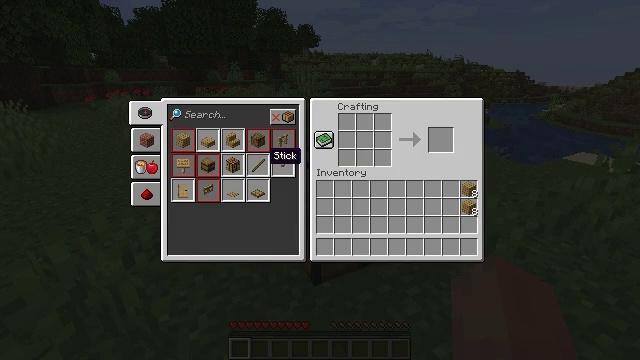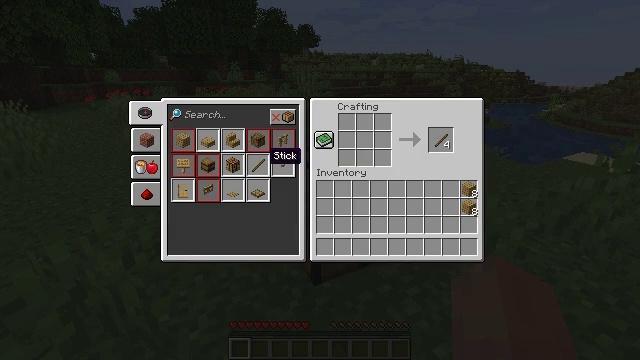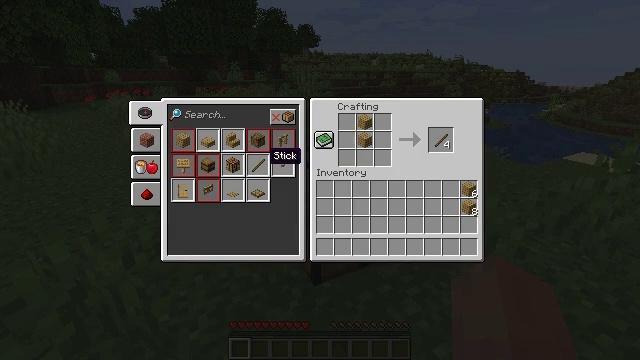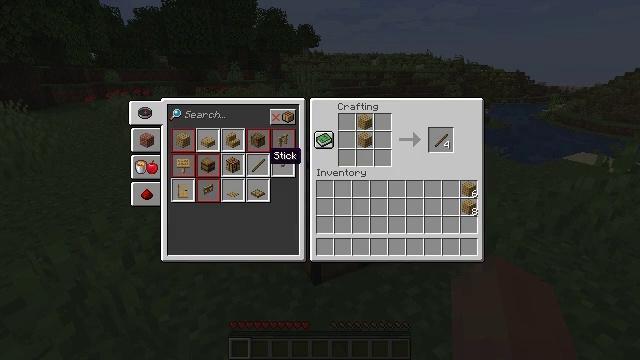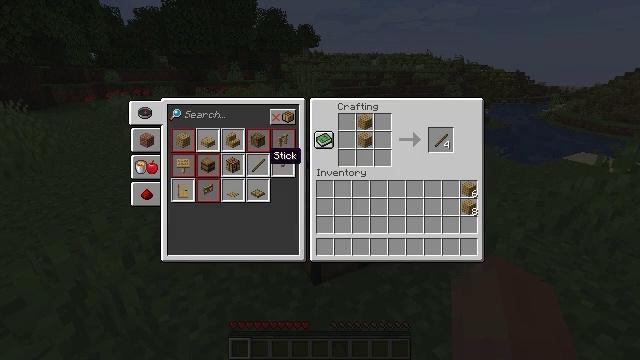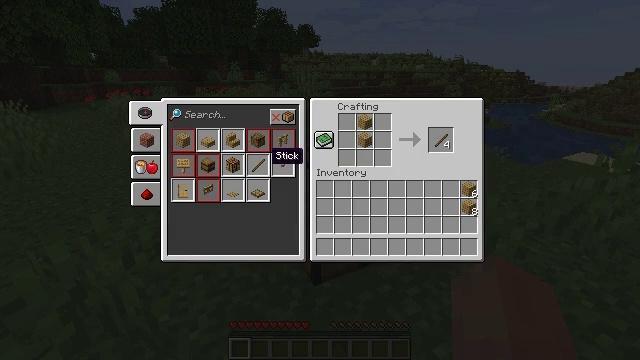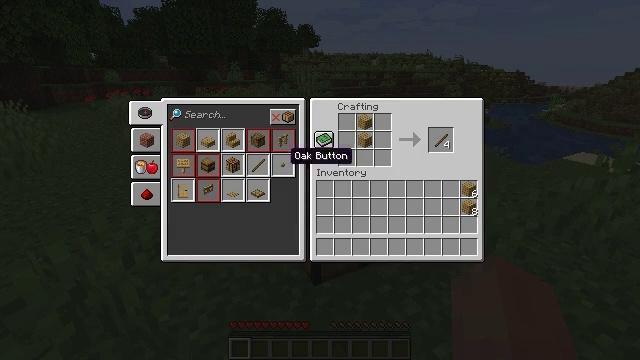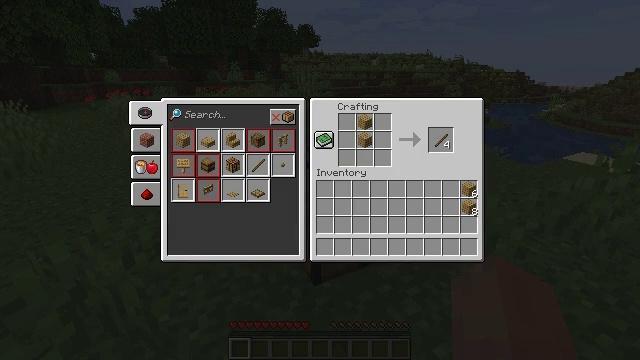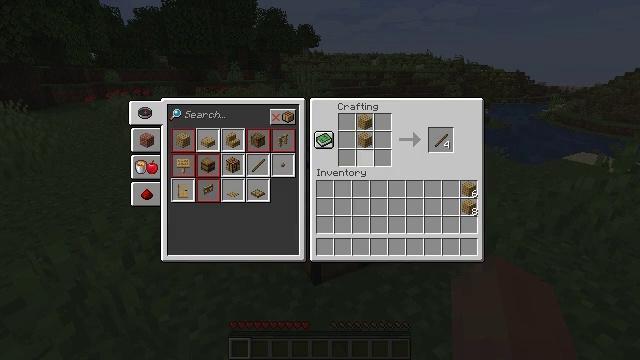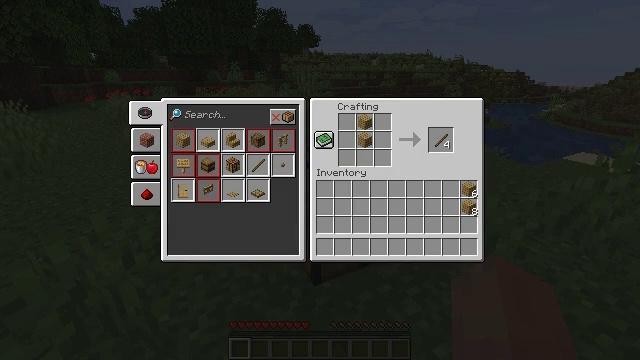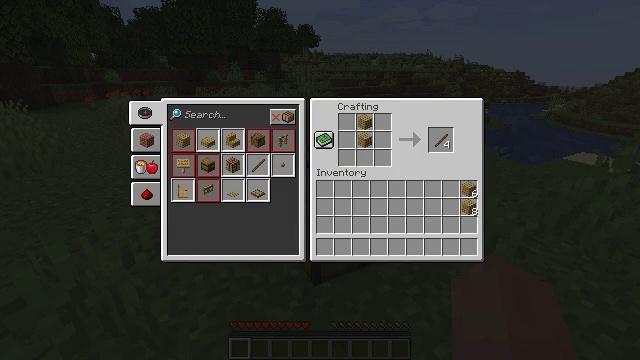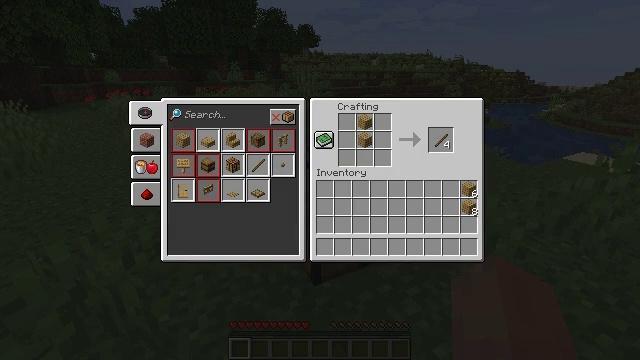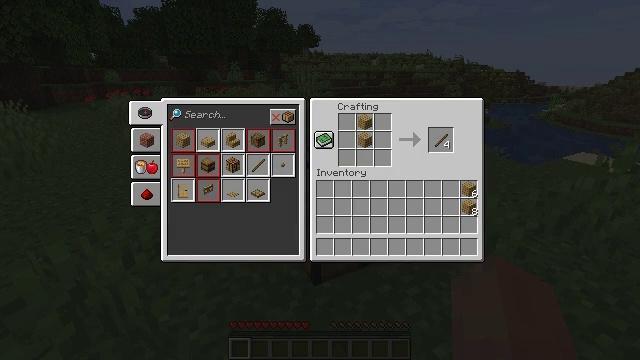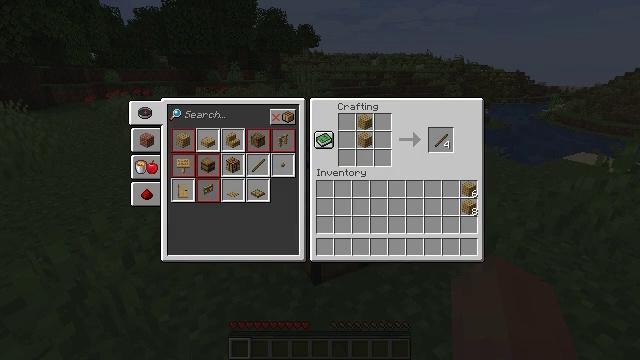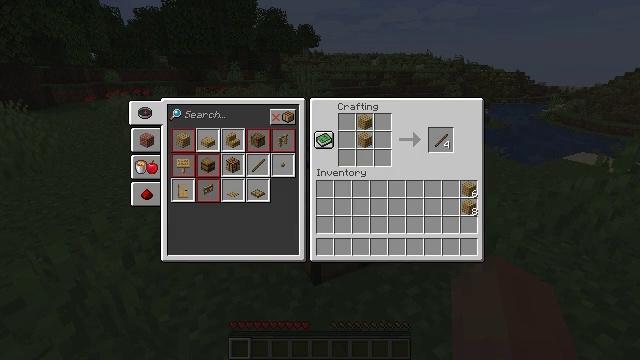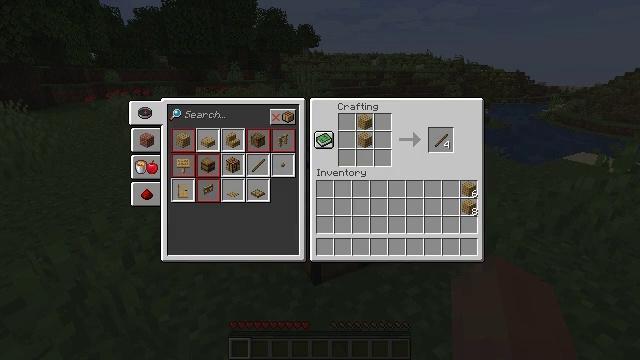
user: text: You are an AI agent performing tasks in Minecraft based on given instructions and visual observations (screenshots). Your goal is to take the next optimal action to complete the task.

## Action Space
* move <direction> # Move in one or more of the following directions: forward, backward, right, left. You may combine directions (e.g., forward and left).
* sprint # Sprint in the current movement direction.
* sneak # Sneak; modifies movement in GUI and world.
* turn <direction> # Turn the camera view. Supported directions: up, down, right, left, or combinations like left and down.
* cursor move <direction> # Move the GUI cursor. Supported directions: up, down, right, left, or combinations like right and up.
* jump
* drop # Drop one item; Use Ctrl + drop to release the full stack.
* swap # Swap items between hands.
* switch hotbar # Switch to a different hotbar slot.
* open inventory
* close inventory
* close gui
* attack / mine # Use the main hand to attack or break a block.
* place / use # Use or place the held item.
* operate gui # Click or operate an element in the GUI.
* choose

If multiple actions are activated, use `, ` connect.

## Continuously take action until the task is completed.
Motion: motion action
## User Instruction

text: Combine wooden planks to craft sticks.
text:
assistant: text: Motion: no_op
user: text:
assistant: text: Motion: no_op
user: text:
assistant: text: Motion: no_op
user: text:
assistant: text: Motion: no_op
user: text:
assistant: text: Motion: no_op
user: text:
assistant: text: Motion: turn right
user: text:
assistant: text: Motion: turn right
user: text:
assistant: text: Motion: turn right
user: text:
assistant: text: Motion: turn right
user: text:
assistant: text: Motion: turn right
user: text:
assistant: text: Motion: no_op
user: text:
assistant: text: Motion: no_op
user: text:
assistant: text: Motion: no_op
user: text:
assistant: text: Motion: no_op
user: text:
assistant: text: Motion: no_op
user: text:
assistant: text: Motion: no_op
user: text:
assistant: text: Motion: no_op
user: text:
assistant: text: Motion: no_op
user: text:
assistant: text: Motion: turn right
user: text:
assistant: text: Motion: no_op
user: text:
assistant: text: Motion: no_op
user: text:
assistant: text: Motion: no_op
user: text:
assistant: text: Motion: no_op
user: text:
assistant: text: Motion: no_op
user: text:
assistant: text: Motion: no_op
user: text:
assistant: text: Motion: no_op
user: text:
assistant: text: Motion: no_op
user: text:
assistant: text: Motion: no_op
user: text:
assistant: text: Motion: attack / mine
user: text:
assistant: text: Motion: attack / mine